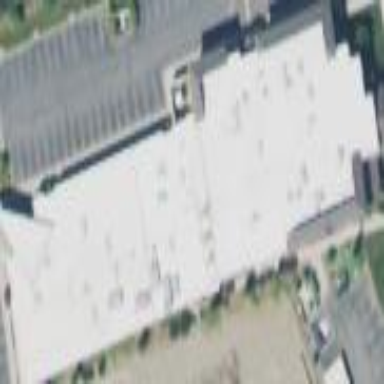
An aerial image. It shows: Commercial building.